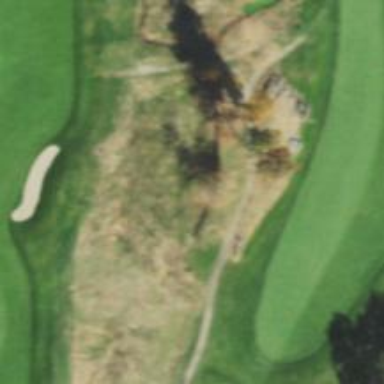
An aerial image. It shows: Path for both roads and golfers.